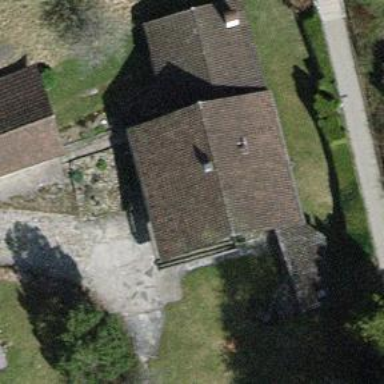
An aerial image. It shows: Detached building.